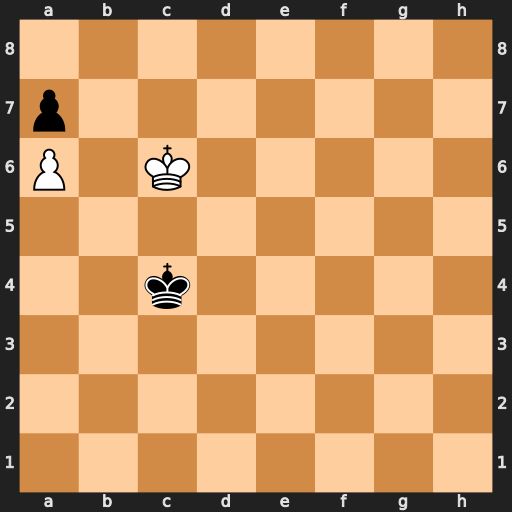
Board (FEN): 8/p7/P1K5/8/2k5/8/8/8
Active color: w
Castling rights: -
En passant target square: -
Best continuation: Kb7 Kc5 Kxa7 Kc6 Kb8